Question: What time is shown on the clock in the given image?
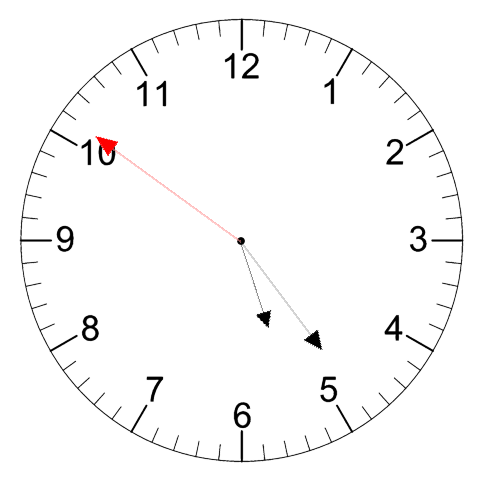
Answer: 05:23:51